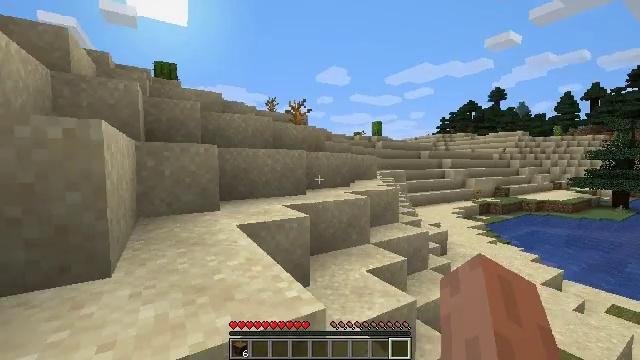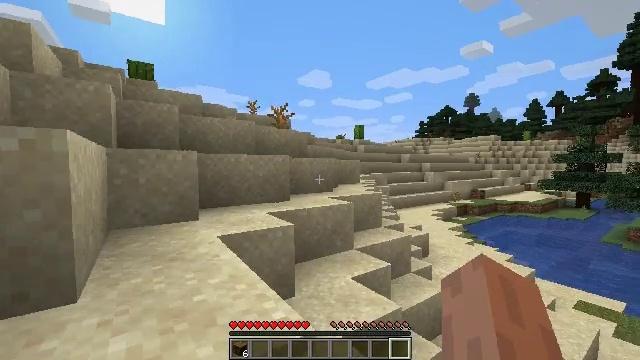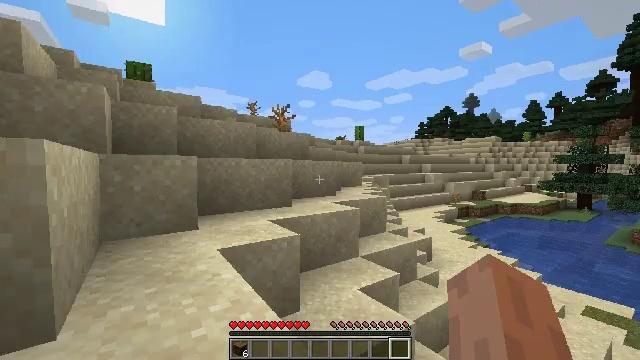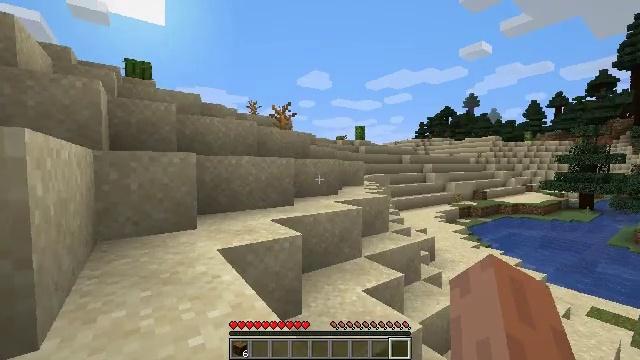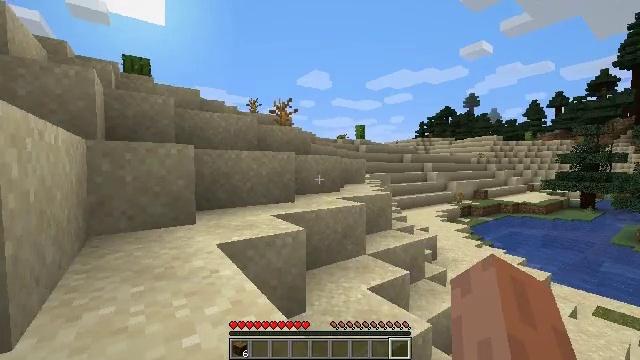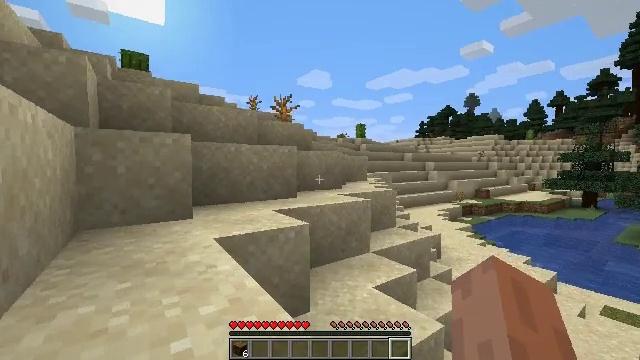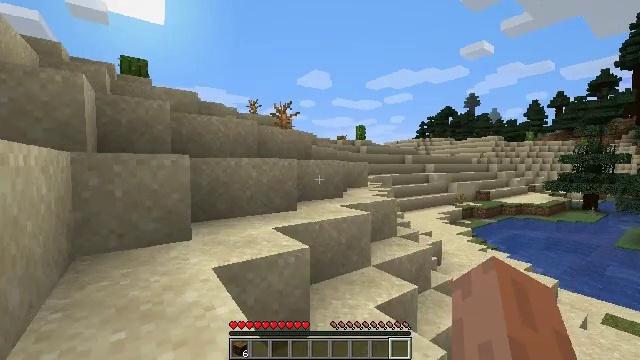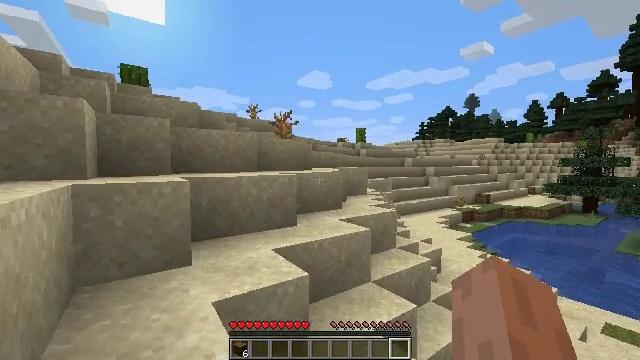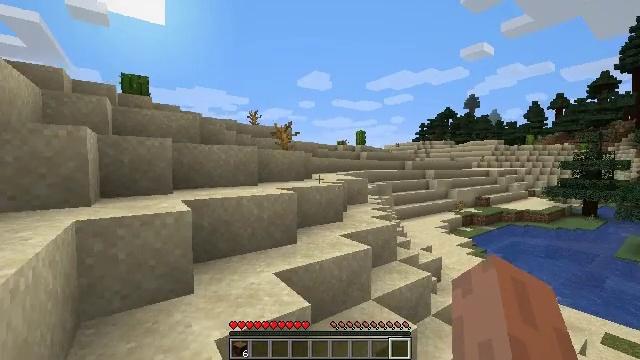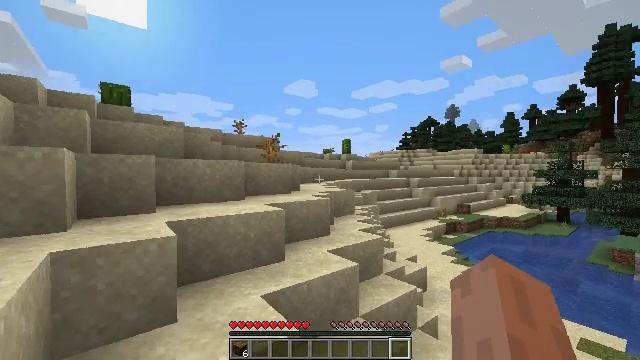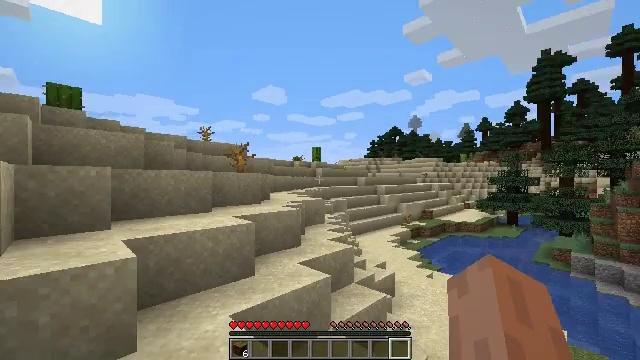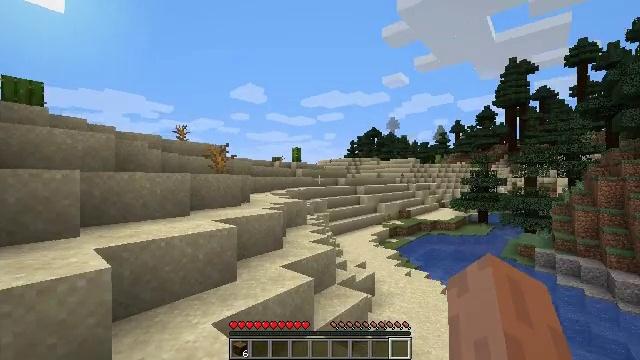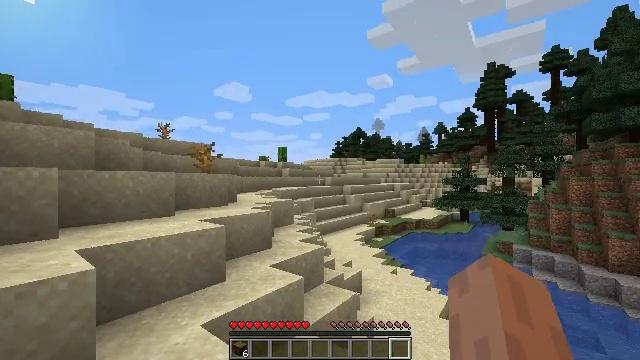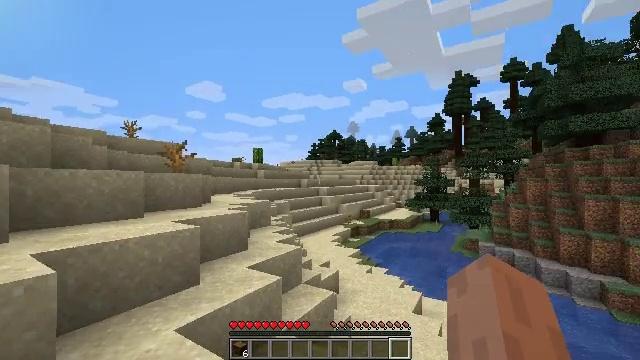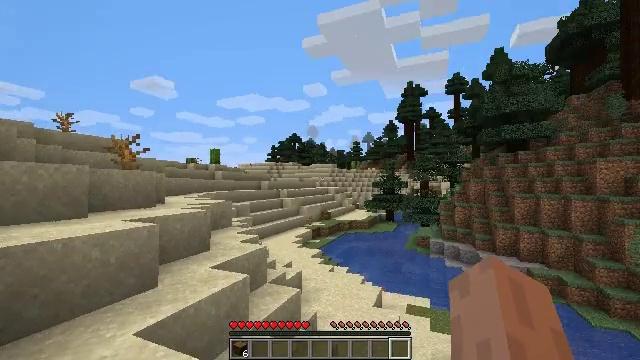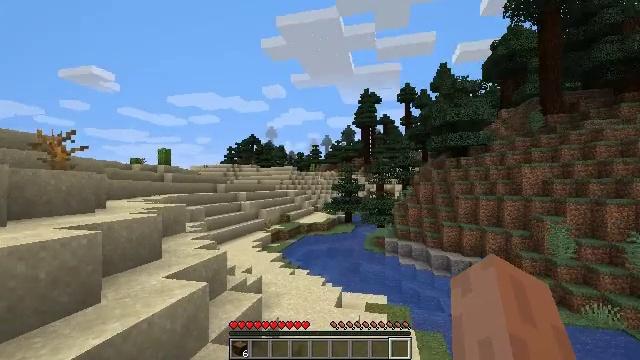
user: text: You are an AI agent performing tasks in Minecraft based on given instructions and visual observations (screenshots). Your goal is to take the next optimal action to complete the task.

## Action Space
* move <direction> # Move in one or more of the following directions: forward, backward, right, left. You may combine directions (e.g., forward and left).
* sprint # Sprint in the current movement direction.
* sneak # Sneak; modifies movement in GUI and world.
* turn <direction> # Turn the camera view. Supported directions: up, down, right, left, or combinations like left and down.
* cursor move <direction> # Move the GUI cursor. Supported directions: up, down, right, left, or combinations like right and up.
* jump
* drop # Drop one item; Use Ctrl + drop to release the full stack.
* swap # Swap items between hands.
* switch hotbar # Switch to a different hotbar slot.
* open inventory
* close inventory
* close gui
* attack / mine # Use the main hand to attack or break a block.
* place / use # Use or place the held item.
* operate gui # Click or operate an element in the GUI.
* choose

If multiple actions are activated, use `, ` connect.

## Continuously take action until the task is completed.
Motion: motion action
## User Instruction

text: Collect the cactus block.
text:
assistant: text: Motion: move forward, turn right, jump
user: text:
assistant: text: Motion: move forward
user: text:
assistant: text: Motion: move forward
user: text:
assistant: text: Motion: move forward
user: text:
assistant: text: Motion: move forward and move left
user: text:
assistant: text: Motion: move forward and move left, jump
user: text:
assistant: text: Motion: move left, jump
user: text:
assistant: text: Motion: move left, jump
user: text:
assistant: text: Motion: move left, turn right and up, jump
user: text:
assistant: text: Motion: move left, turn right and up, jump
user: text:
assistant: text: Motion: move left, turn right, jump
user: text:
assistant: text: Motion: move left, turn right, jump
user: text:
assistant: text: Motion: move left, turn right, jump
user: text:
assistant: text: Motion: move left, turn right
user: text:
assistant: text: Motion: move forward and move left, turn right
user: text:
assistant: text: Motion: move forward and move left, turn right
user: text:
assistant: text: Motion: move forward and move left, turn right
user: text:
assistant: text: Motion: move left, turn right
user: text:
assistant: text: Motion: move left, turn right
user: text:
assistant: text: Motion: move left, turn right and up
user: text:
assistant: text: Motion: move left, turn right and up
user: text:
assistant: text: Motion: move left, turn right and up
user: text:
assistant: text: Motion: move left, turn right
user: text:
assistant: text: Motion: move left, turn right and up
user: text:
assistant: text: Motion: move back and move left, turn right and up
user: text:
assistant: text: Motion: move back and move left, turn right, jump
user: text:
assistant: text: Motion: move back and move left, turn right, jump
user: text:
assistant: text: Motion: move back and move left, jump
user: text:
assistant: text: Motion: move back and move left, jump
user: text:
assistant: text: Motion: move back and move left, jump